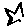
Label: star